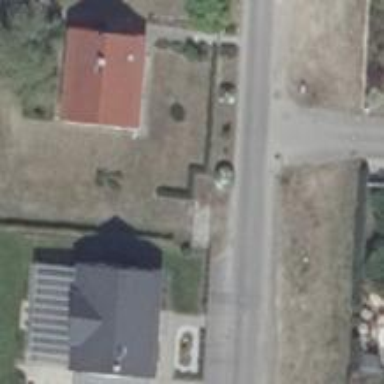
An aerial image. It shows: Residential road with asphalt surface.